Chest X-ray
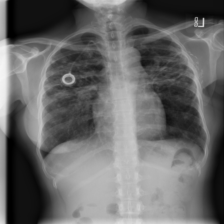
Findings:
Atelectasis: negative
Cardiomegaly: negative
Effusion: negative
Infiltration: negative
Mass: negative
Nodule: positive
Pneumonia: negative
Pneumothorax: negative
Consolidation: negative
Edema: negative
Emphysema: negative
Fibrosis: negative
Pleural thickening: negative
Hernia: negative